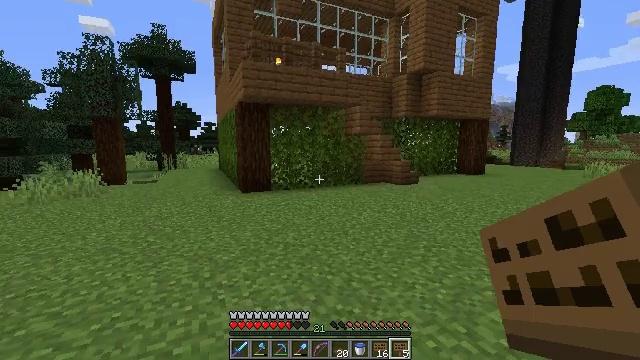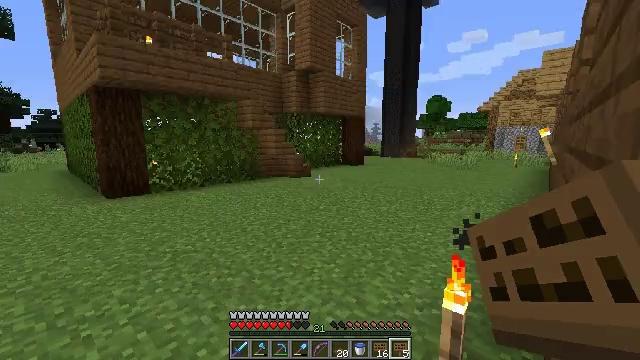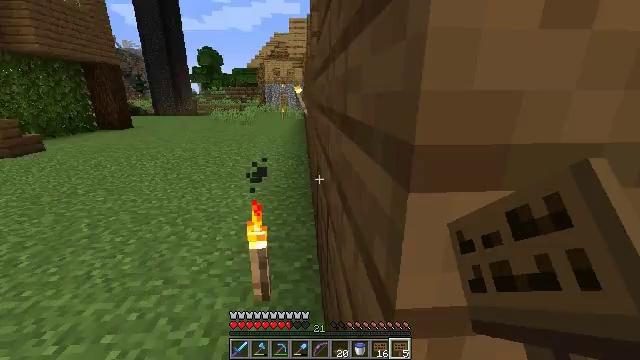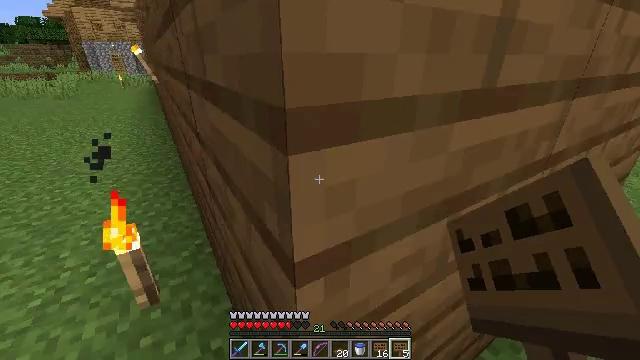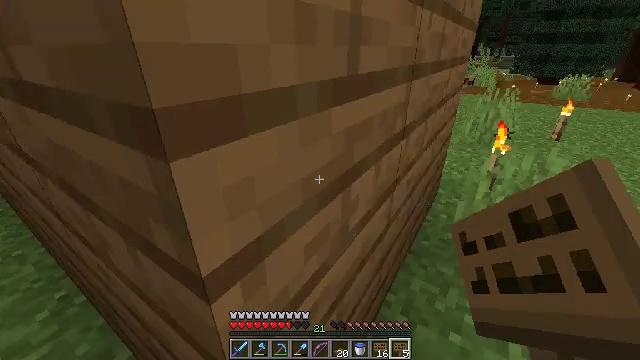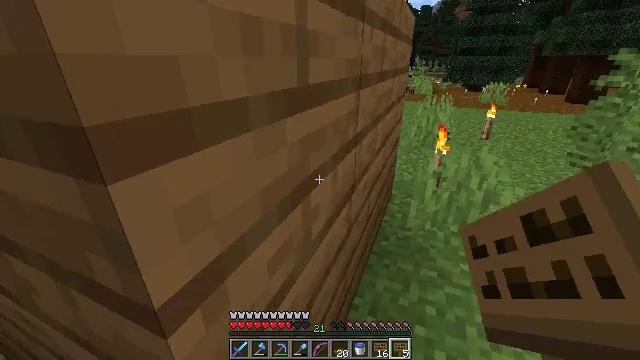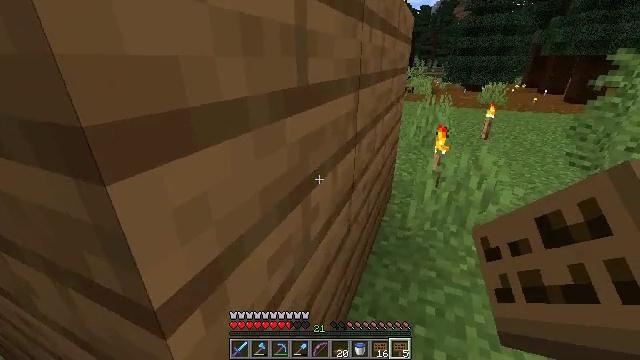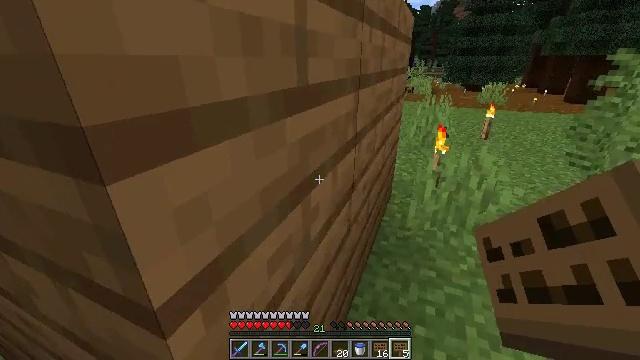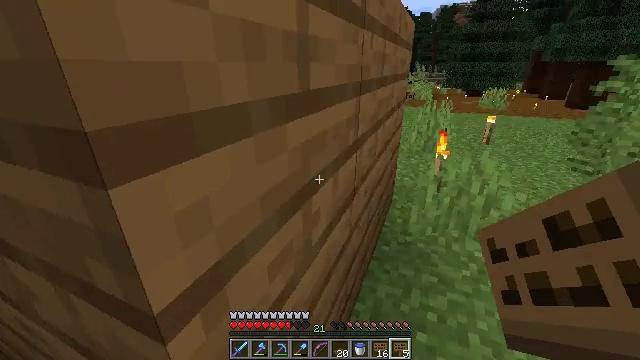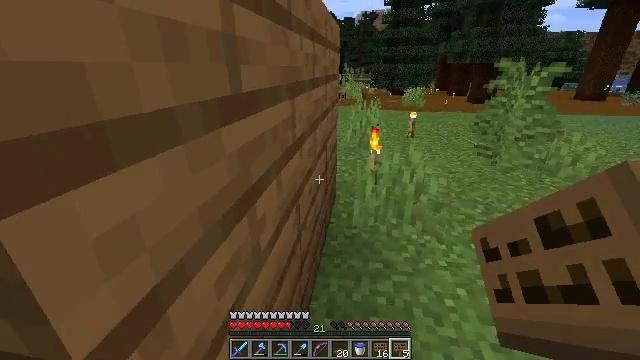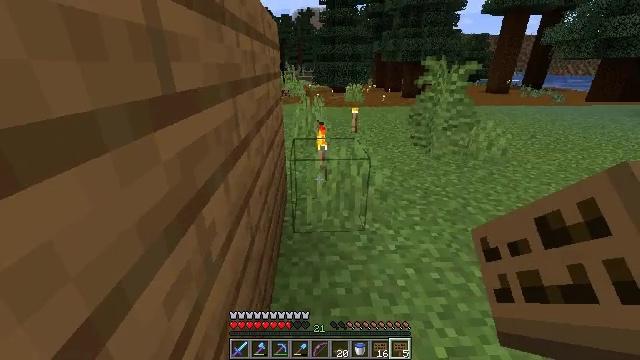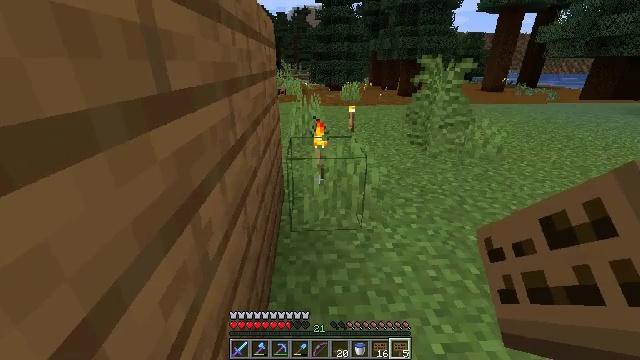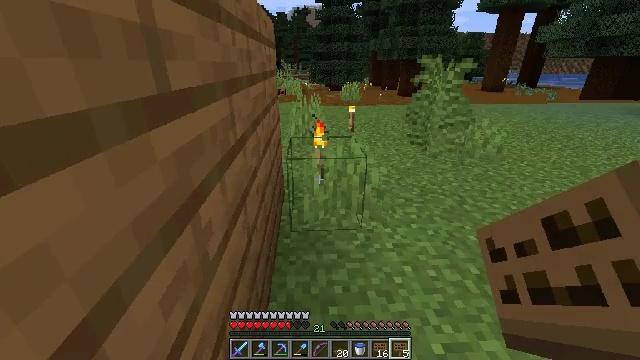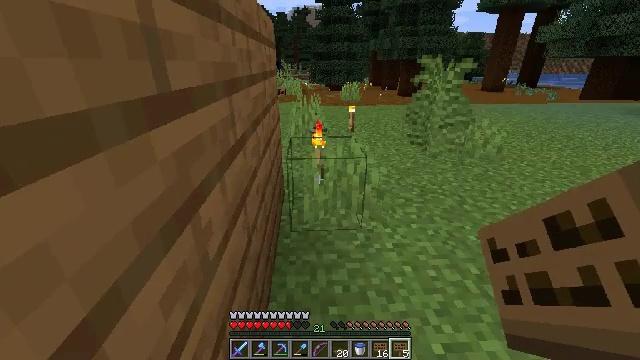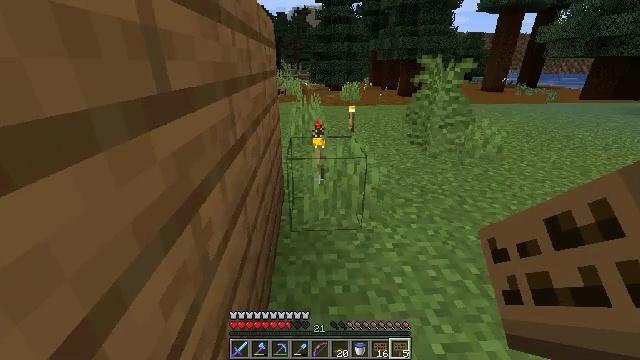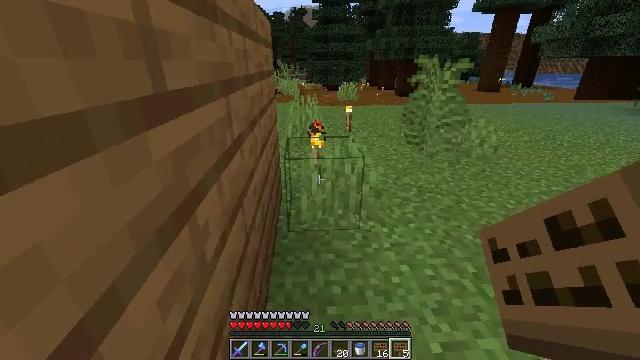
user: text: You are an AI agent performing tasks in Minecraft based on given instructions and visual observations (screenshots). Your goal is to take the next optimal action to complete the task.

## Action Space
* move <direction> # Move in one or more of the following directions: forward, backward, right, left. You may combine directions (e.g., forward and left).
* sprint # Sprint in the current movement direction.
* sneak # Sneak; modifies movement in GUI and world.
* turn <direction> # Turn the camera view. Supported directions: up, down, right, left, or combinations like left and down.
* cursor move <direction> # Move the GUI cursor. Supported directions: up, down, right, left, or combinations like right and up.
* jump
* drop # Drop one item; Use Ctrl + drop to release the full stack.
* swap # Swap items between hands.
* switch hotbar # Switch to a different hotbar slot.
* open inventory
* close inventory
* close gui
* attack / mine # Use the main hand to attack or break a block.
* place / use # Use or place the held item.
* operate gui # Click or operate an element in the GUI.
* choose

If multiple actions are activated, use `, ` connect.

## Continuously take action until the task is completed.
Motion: motion action
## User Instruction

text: Drop a spruce sign.
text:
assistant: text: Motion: turn right and down
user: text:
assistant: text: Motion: turn right and down
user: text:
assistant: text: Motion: turn right and down
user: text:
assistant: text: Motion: turn right and down
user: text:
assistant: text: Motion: turn right and up
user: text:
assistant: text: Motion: no_op
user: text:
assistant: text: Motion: no_op
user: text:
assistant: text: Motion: turn up
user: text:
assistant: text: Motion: turn right
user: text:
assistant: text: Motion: turn right
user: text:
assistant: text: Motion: no_op
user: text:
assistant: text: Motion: no_op
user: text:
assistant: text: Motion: no_op
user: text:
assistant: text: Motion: no_op
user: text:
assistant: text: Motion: no_op
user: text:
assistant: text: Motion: move left, turn right
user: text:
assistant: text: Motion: move left
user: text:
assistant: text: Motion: move left
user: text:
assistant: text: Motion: move left
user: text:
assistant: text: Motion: no_op
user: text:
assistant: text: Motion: no_op
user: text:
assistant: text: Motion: move left, drop
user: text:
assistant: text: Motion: move left, drop
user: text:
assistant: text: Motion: move left
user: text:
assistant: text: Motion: move left
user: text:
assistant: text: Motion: move left
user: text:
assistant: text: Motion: move left
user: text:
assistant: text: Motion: no_op
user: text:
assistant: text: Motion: no_op
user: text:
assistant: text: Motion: no_op